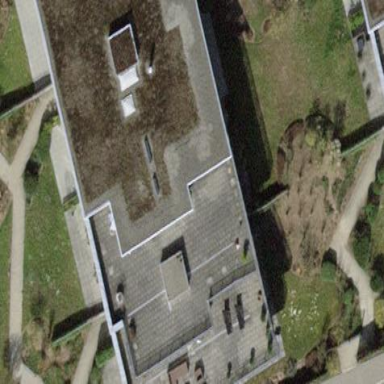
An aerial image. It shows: View of apartment building.